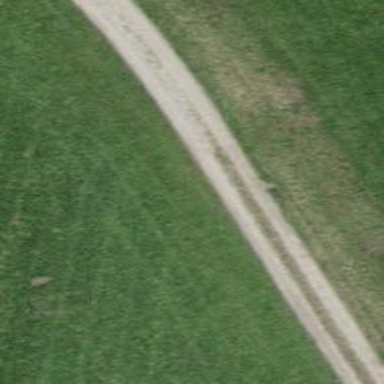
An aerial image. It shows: Gravel path.